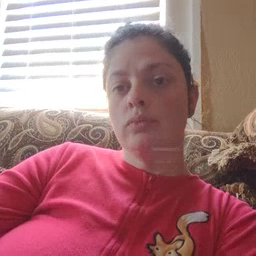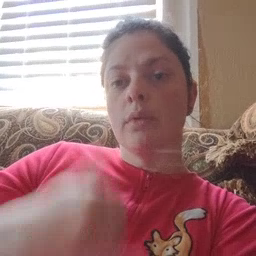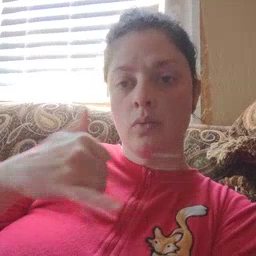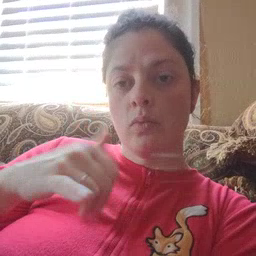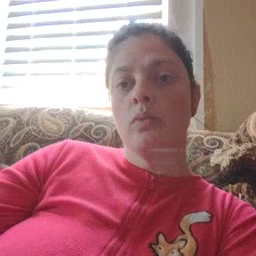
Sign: yellow